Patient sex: F
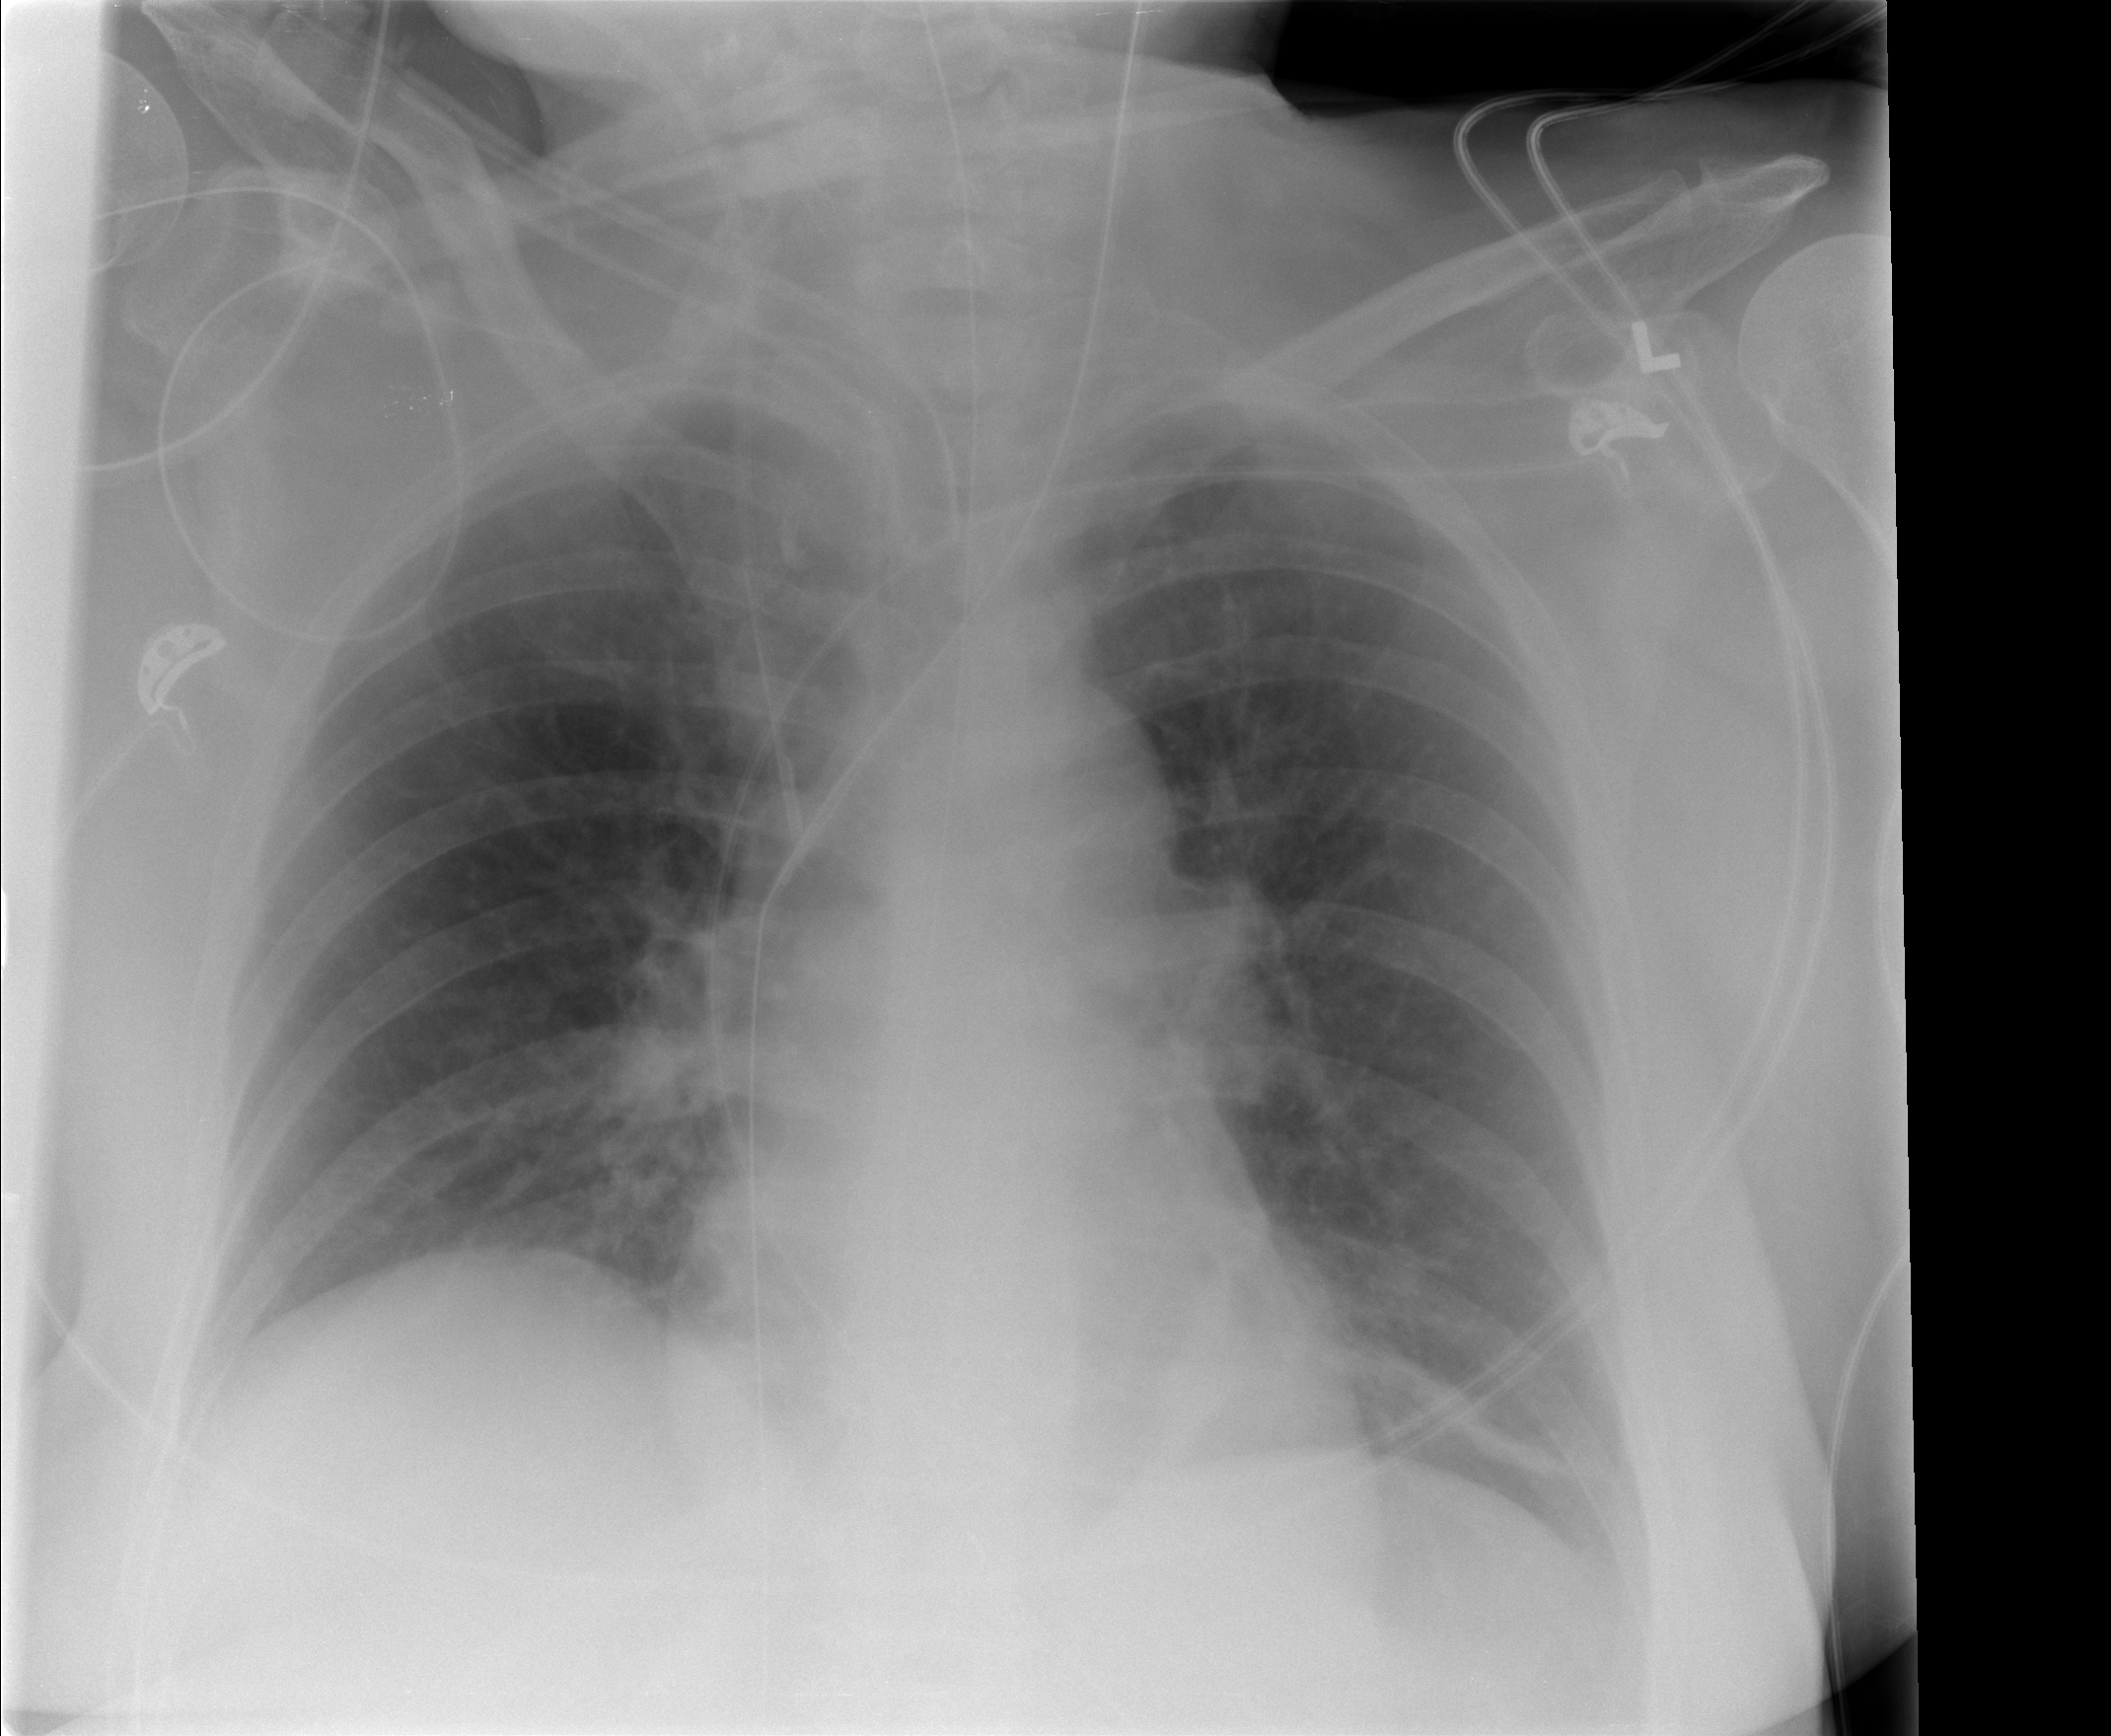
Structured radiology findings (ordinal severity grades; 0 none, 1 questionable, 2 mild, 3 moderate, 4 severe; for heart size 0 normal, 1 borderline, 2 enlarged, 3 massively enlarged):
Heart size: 0
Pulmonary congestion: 0
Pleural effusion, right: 0
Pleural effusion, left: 1
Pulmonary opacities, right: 0
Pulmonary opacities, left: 0
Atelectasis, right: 0
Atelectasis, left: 2